Question: I am trying to count the number of rows for each differents date I have.
My dataset looks like this (longer with different dates of course - CREATION_DTNR is the date variable):

I tried :
'''
df <- geocable %>%
mutate(count(nrow(geocable))) %>%
group_by(n_distinct(geocable$CREATION_DTNR))
'''
but it doesn't work.
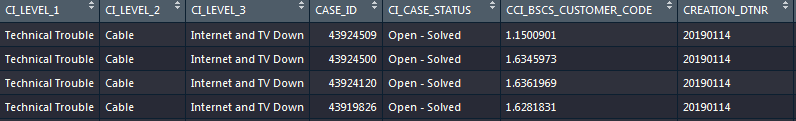
Answer: Without sample data it's difficult to validate and be sure of the results, but if I have understood correctly your problem and your dataset a possible solution should be
'''
library(dplyr)
geocable %>%
group_by(CREATION_DTNR) %>%
summarise(n_rows = n())
'''